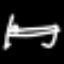
Label: bed